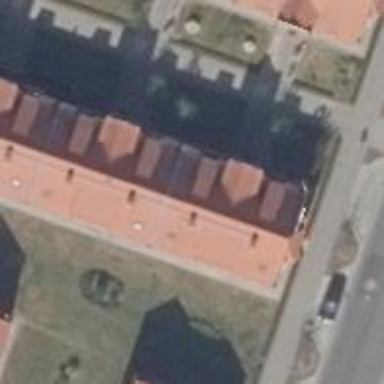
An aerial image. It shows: Residential building with gabled roof.